Question: I'm trying to display a Morris line chart, but the line doesn't show up, like this

this is my code
'''
<div class="panel-body">
<div id="morris_area_operation"></div>
<?php
$operation_quey = DB::table('station_vehicule')
->select('operation_date as date',
DB::raw('COUNT(operation_date) as nombre'))
->where('operation_name', '=', 'Carburant')
->groupBy('operation_date')
->orderBy('operation_date', 'asc')
->get();
?>
<script>
var data_collection = <?php echo json_encode($operation_quey); ?>;
new Morris.Line({
element: 'morris_area_operation',
data: data_collection,
xkey: 'date',
ykeys: 'nombre',
xLabelFormat: function(x) {
return x.toDateString();
},
ymax: 'auto',
hideHover: true,
resize: true
});
</script>
</div>
'''
as you can see, the data exists (date and nombre) but i can't see the line in the chart
help mplease
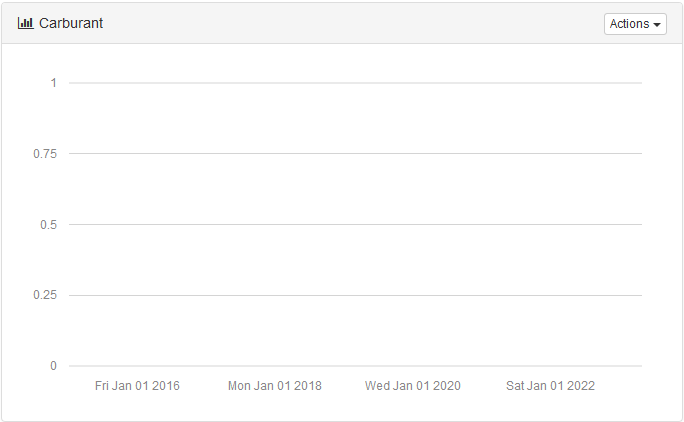
Answer: Your 'ykeys' should be an array:
'''
ykeys: ['nombre'],
'''
(<URL>
See <URL>:
> A list of strings containing names of attributes that contain Y values (one for each series of data to be plotted).